Aerial crown-view tile of a tropical tree (Barro Colorado Island, Panama), acquired 20241216:
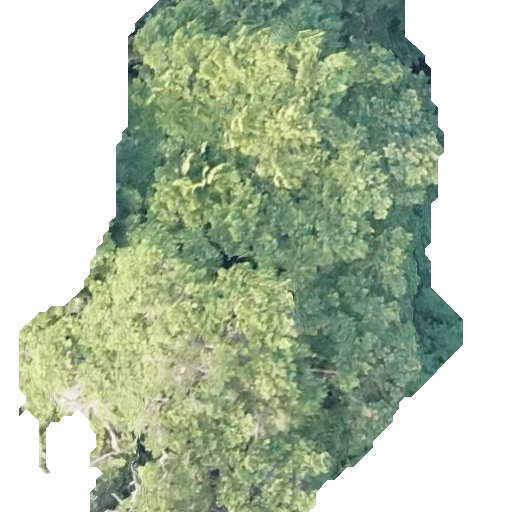
Species: Terminalia amazonia
GBIF accepted scientific name: Terminalia amazonica
Crown area: 297.896 m²